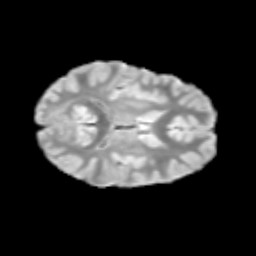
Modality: T2w
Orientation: axial
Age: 9
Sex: female
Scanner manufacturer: siemens
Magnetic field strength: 3 T
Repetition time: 3.8 s
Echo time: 0.07 s